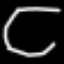
Label: octagon